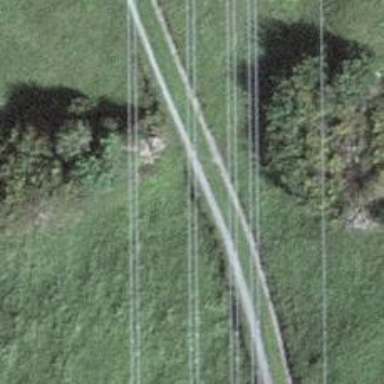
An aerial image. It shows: Track road with grade4 tracktype.